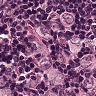
Metastatic tissue present: yes